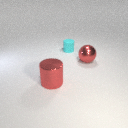
small cyan rubber cylinder to the left of large red metal sphere